Field crop: tomato
Growth stage: 2
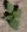
Species: solanum